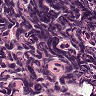
Metastatic tissue present: no